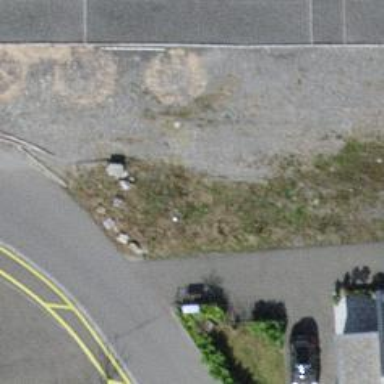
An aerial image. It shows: Block barrier.